Interaction volume radius: 5 \u00c5
Interaction volume height: 10 \u00c5
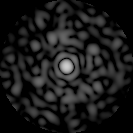
Disorder parameter: 0.7838